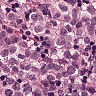
Metastatic tissue present: yes